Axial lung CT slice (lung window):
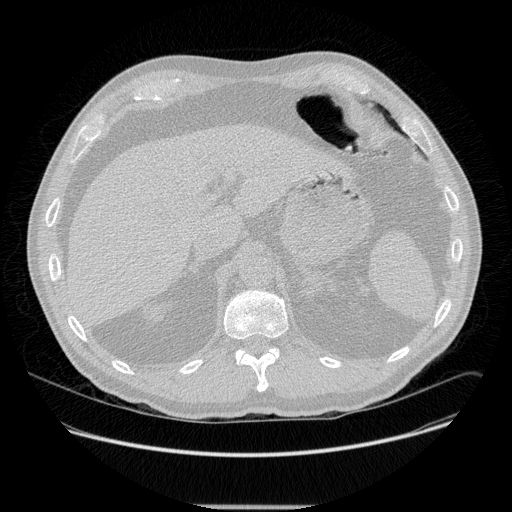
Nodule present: no